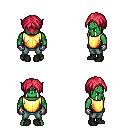
a pixel art fantasy rpg character, male body template, orc, green skin, gold chest armor, teal pants, ruby red parted hairstyle, metal gloves, black shoes, four views (front, back, left, right), 2x2 character sprite sheet, small pixel art, hard edges, no anti-aliasing